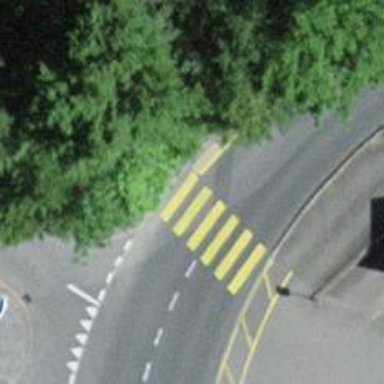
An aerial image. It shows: Marked zebra crossing on the road.